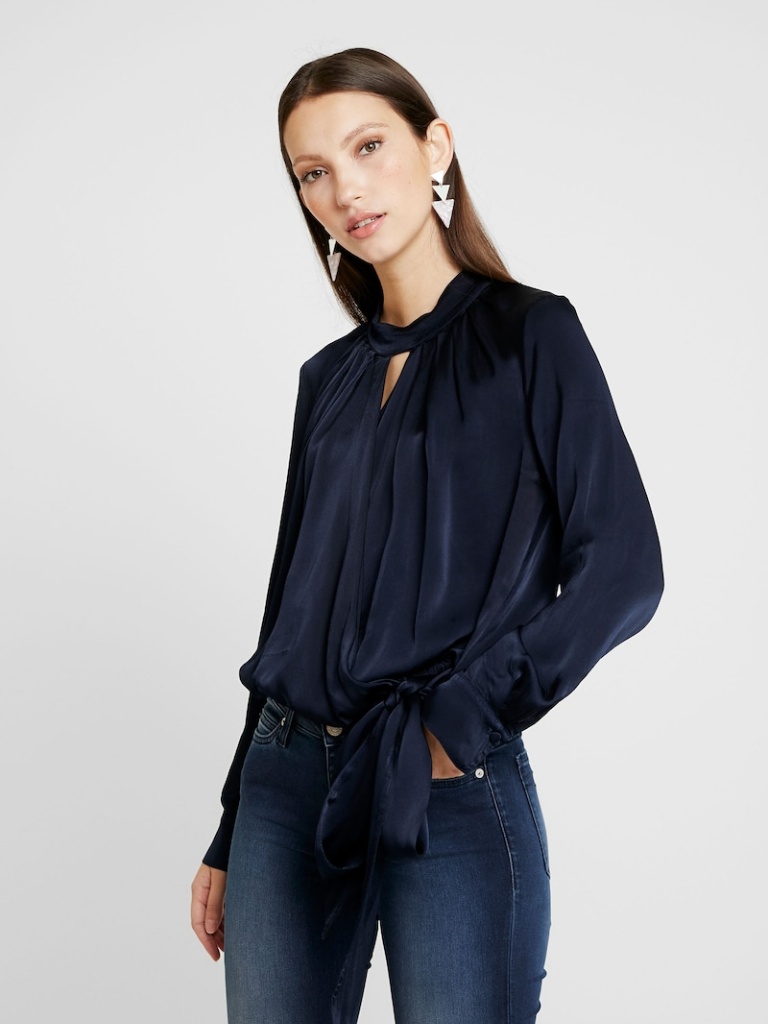
silk loose a long-sleeved with the sleeves down hip length French Tucked high blouse